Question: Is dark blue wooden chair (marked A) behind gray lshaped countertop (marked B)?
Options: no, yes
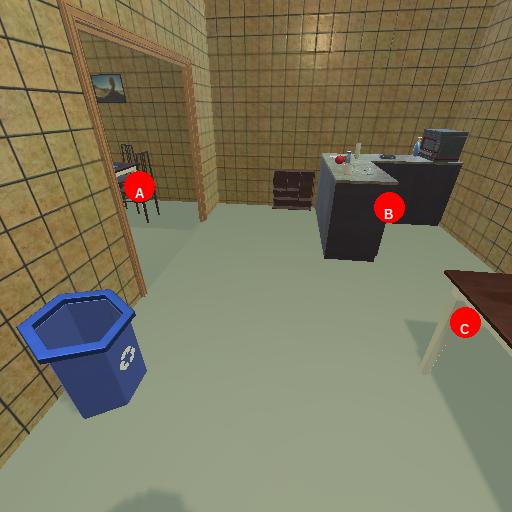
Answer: no